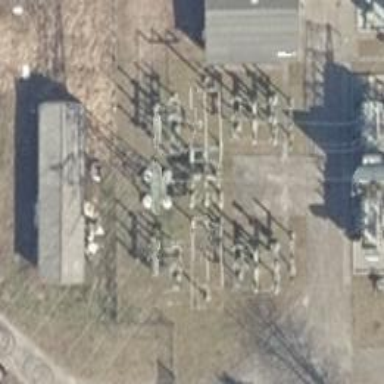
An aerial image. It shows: Busbar power line with 3 cables.